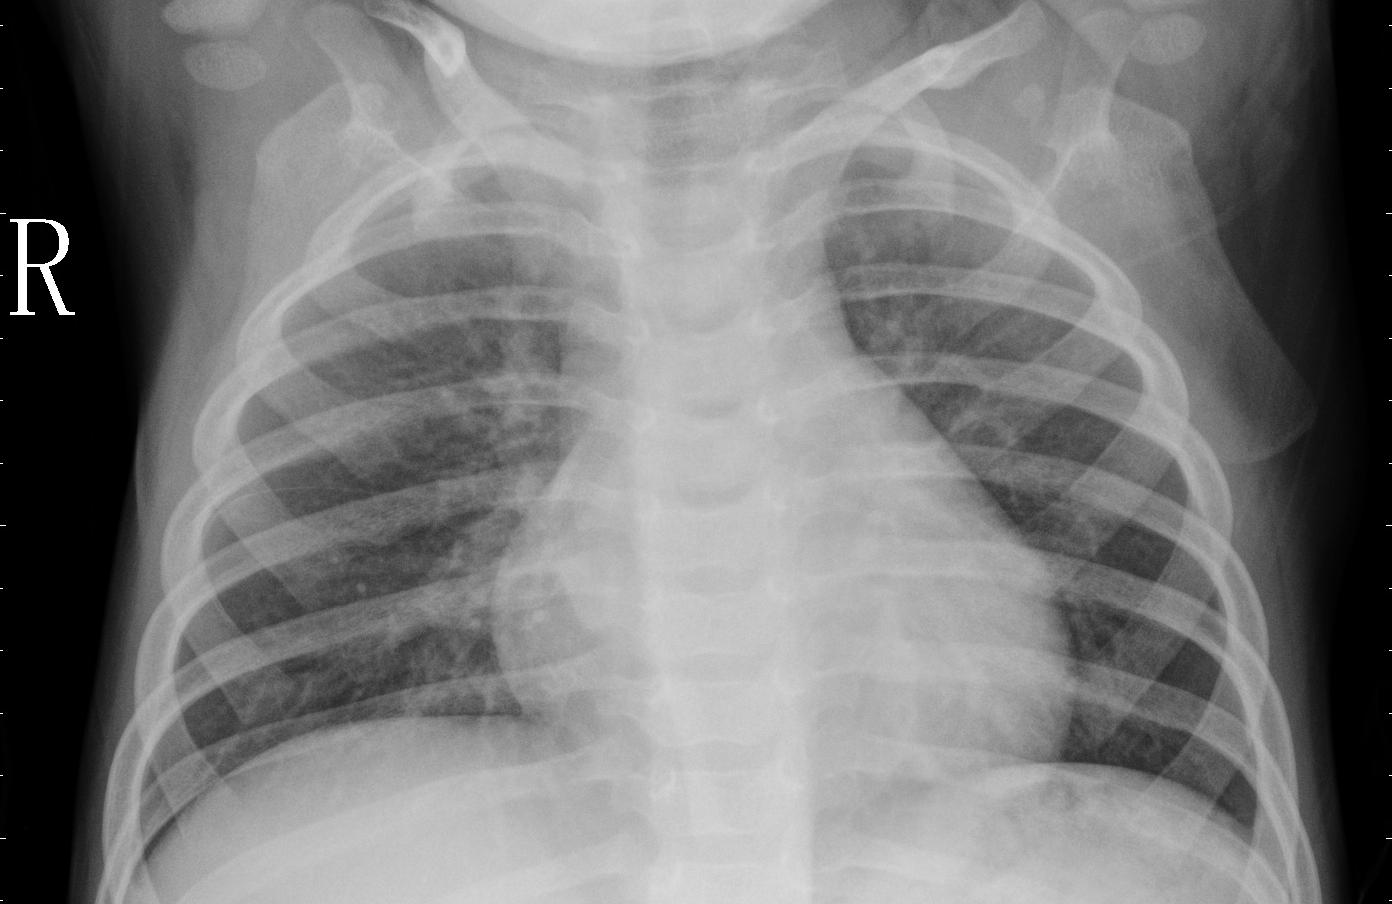
Diagnosis: PNEUMONIA